Question: It is already possible for me to find the shortest route between two vertex points, using Dijkstra's algorithm: <URL>.
BUT. Some of my edges are meant to be used as "checkpoints", as in you have to go through at least one checkpoint in order for a route to be available.
Sometimes, the algorithm will find a path that contains none of these edge-checkpoints. In that case I want to find the 2nd. shortest route - and if that route doesn't contain a checkpoint either, then find the 3rd. shortest route, and so on.
Any ideas how to get me started?
EDIT:
Would it be possible to go through all the predecessors on the first route, and then run Dijkstras from the predecessor to the destination (and exclude the original choice of the predecessor's next goto vertex). In that way I could possibly find all possible routes, and then compare them to each other?
Example.
A = source
Z = destination
shortest path: A -> B -> C -> D -> Z
2nd. shortest path: A -> B -> C -> D -> "Vertex with lowest cost, which is NOT Z" (loop this through all D's unvisited neighbors if it doesn't find an available path in current try)
if 2nd. shortest path doesn't contain checkpoint either, try 3rd shortest
3rd. shortest path: A -> B -> C -> Vertex with lowest cost, which is NOT D
Or is this solution not possible in any way?
EDIT 2:

It may be very hard to see, but the purple 1x3 pixels are the vertices. The yellow roads are edges, and so are the pink 3x3 pixels. The pink ones are also the so called checkpoints. So I have to find the shortest route and go through at least one checkpoint.
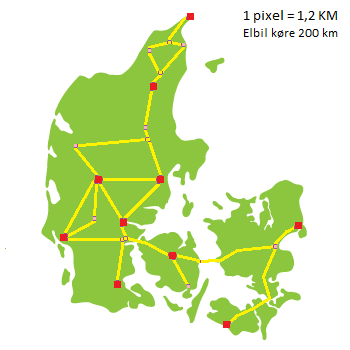
Answer: There are a few ways you could attempt to make this work.
Let's call S the starting node, D the destination node, and I the intermediate node.
[Single Intermediate node]
A simple but sub-optimal solution would be to use Dijkstra from S to I and then append the result of Dijkstra from I to D.
[Multiple Intermediate nodes]
As Niklas B. pointed out a feasible approach would be "".